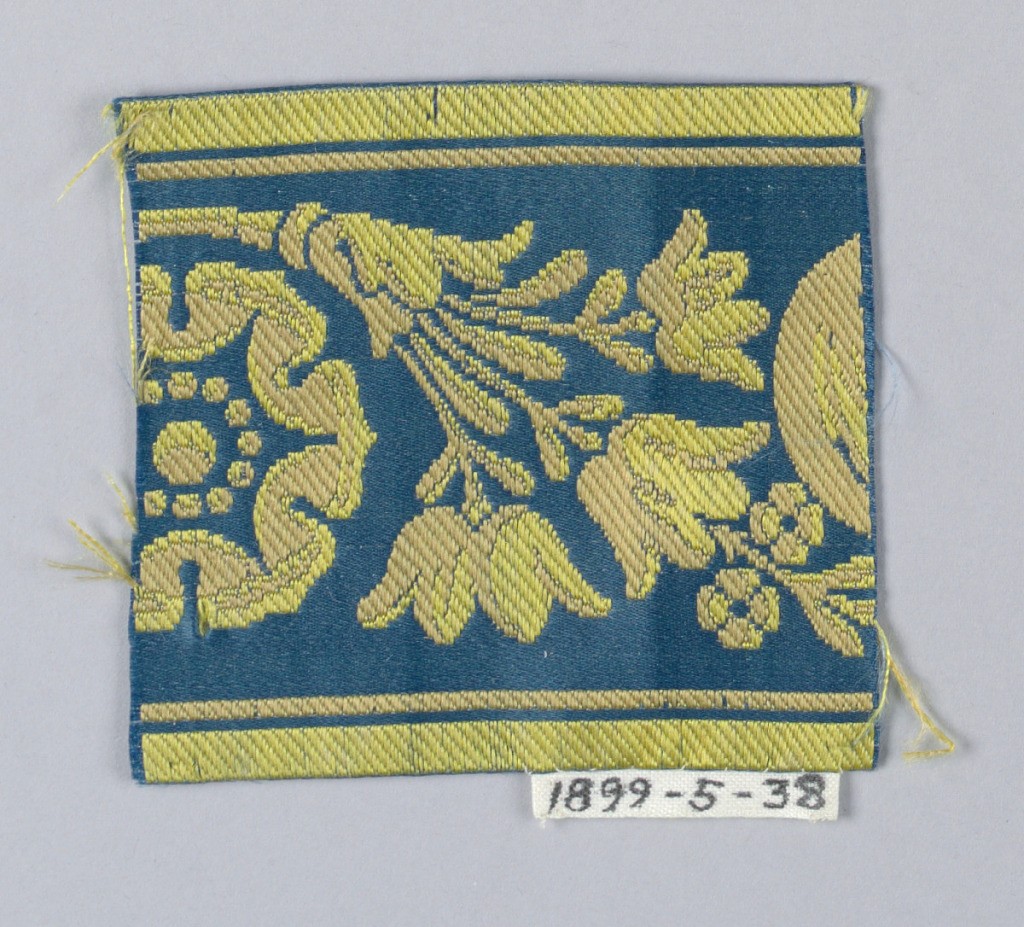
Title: Trimming fragment
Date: ca. 1830
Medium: silk Technique: woven
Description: Floral spray. In yellow and tan on blue.